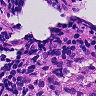
Metastatic tissue present: no